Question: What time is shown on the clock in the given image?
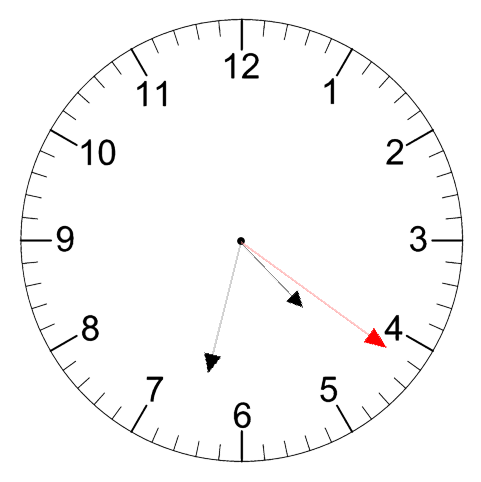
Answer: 04:32:21